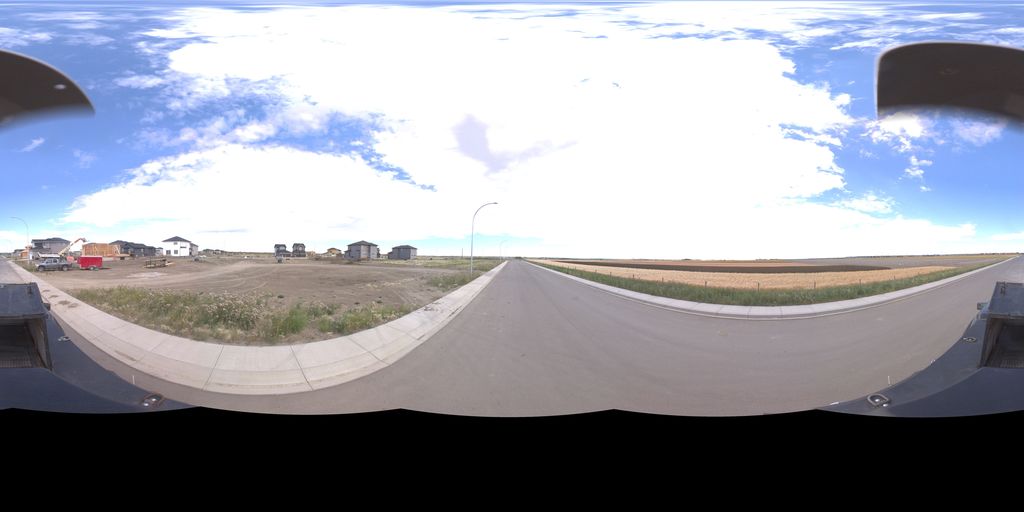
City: saskatoon